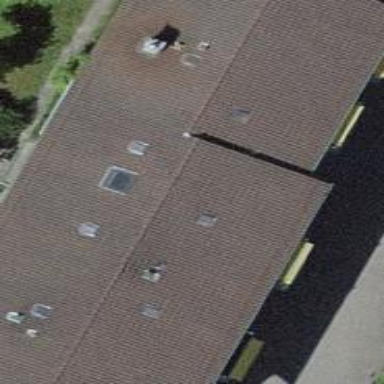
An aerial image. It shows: Residential building.